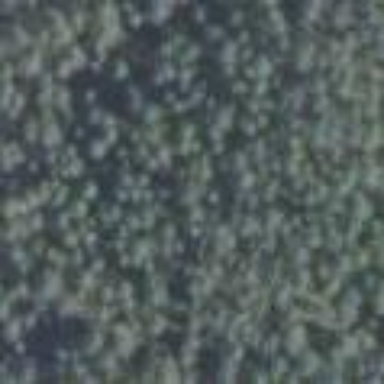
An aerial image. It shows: Needle-leaved woodland.